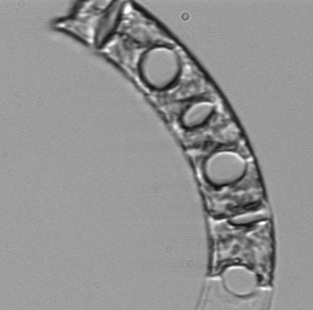
Label: Eucampia